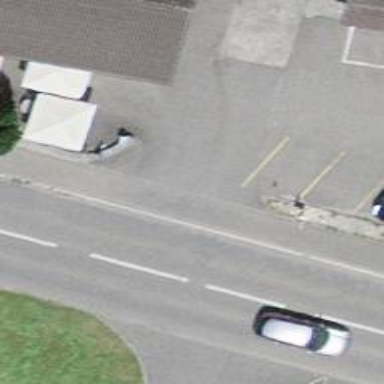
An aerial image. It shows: Bus stop with platform for public transport.